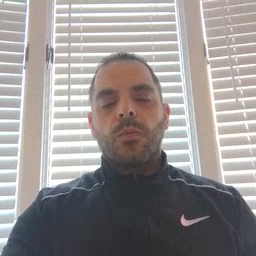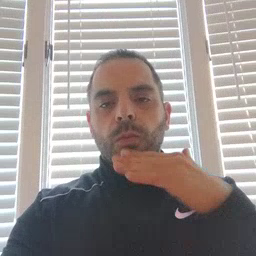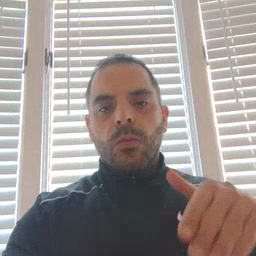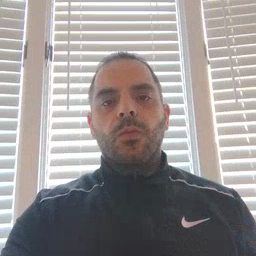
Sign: quiet